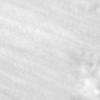
Label: no_change